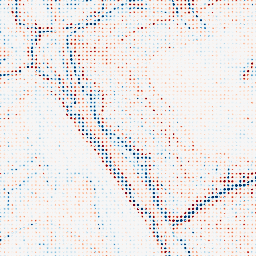
Category: edge_preserving
Decomposition family: anisotropic_diffusion
Decomposition parameters: iterations: 50
kappa: 10
gamma: 0.05
Upsampling method: sinc_blackman
Upsampling parameters: scale: 8
kernel_size: 4
Upsampling scale: 8